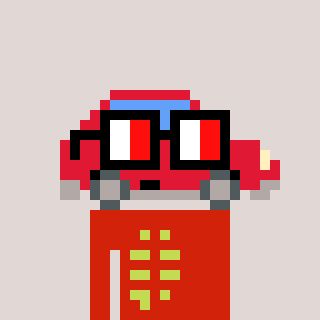
a pixel art character with square glasses with black frames and red eyes, a car-shaped head and a red-colored body on a warm background